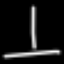
Label: line